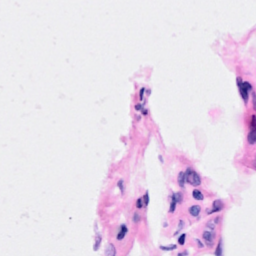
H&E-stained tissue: Breast